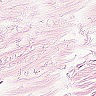
Metastatic tissue present: no